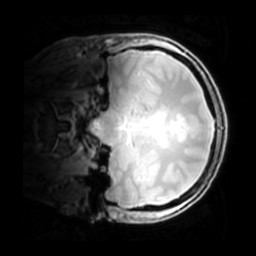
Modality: PDw
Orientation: coronal
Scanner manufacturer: philips
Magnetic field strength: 7 T
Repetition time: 0.008 s
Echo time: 0.001974 s